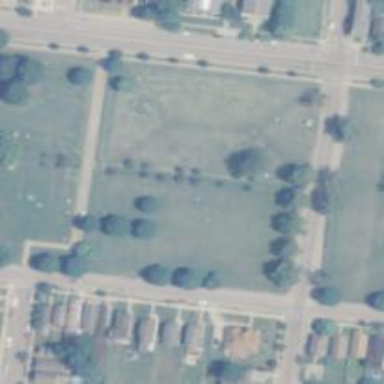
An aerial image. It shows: Cemetery.